Question: Faced with such a problem. Need to implement the ability to corrections for Levels, as in Photoshop:

The problem is this: there are all the data for each pixel of image, there is data entered by the user InputWhite, InputBlack, OutputWhite, OutputBlack. (as shown in the figure).
I need to change every 3 channel specifically for each pixel (RGB).
How Can I change their ? I can not understand. Thanks in advance.
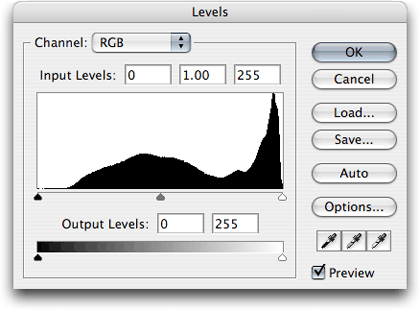
Answer: You can use the 'imageData' of the canvas to modify the RGB values of individual pixels however you please.
For instance to "increase" the green "channel" of all pixels you could do this, which adds 30 to the value of each G in the RGB of every pixel:
'''
var imageData = ctx.getImageData(0,0,can.width, can.height);
var pixels = imageData.data;
var numPixels = pixels.length;
ctx.clearRect(0, 0, can.width, can.height);
for (var i = 0; i < numPixels; i++) {
var average = (pixels[i*4] + pixels[i*4+1] + pixels[i*4+2]) /3;
// set red green and blue pixels to the average value
pixels[i*4] = 0;
pixels[i*4+1] += 30;
pixels[i*4+2] += 0;
}
ctx.putImageData(imageData, 0, 0);
'''
Example:
<URL>
From there it's just a question of making a nice UI to present to the user.